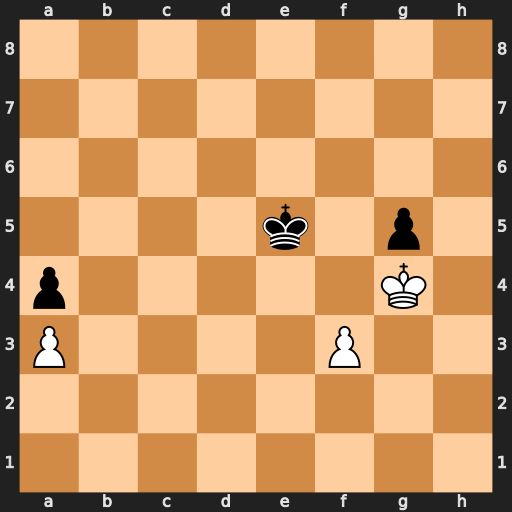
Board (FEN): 8/8/8/4k1p1/p5K1/P4P2/8/8
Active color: w
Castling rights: -
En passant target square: -
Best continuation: Kxg5 Kd5 f4 Ke6 Kg6